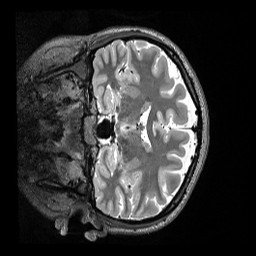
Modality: T2w
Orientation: coronal
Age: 23
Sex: female
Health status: ill
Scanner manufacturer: siemens
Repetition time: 3.2 s